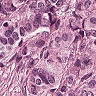
Metastatic tissue present: yes